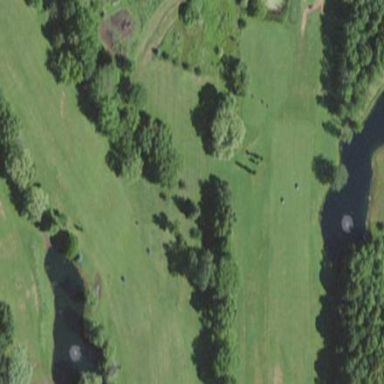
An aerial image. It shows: Golf fairway in the image.